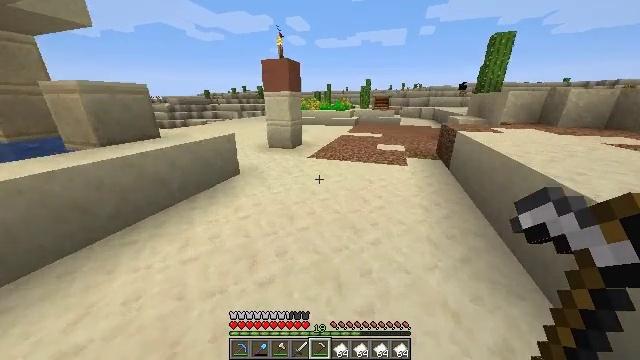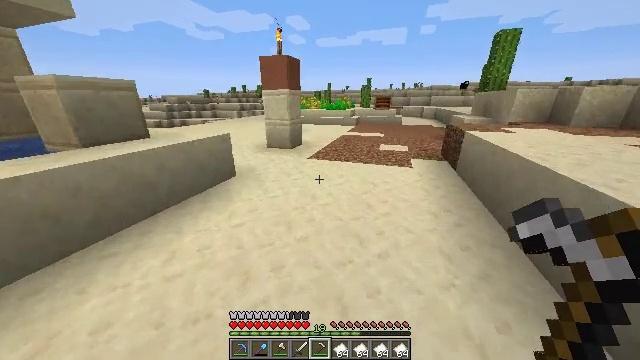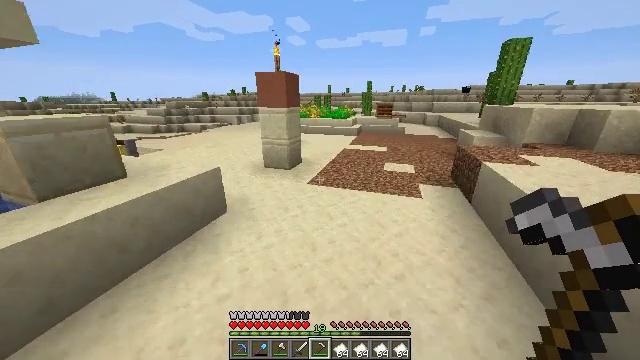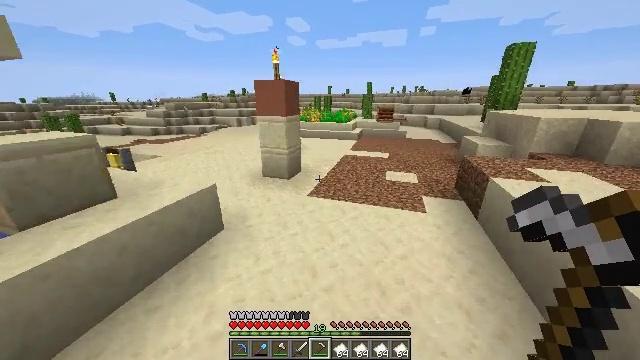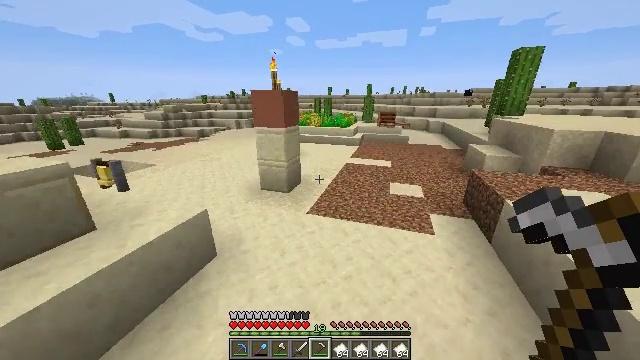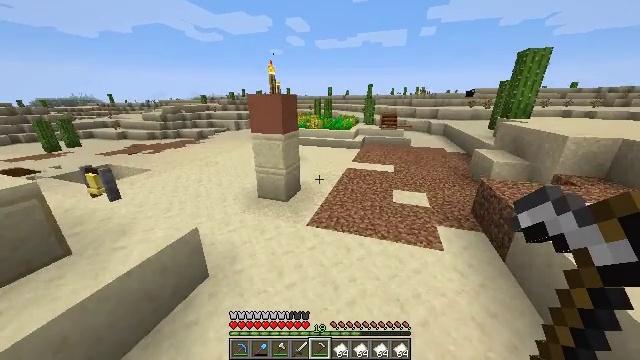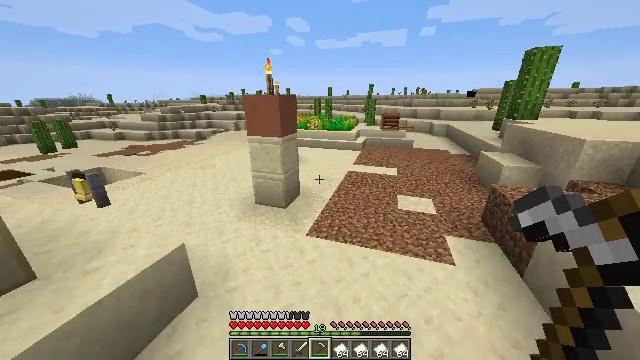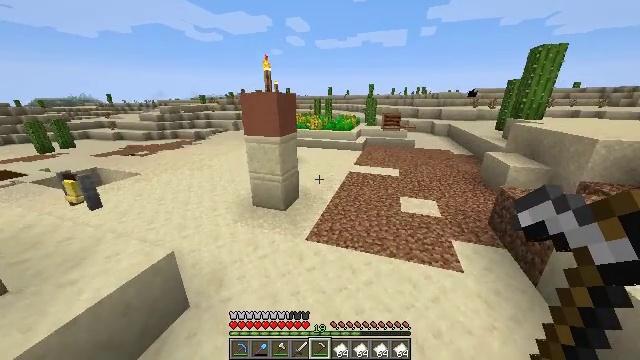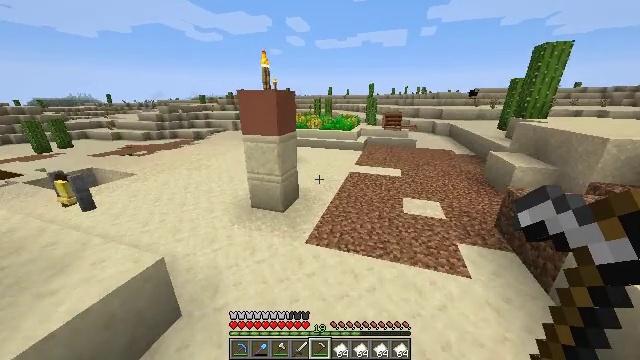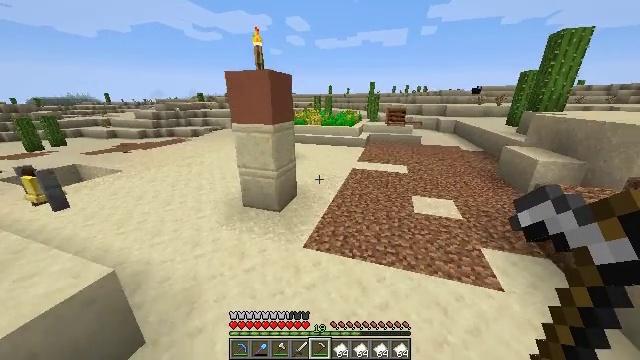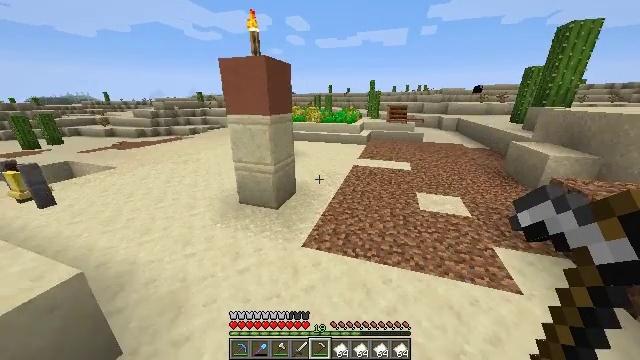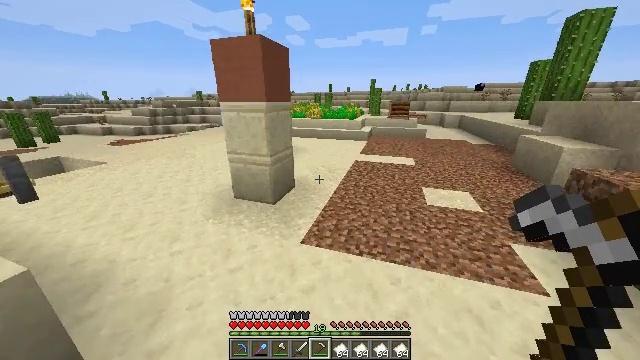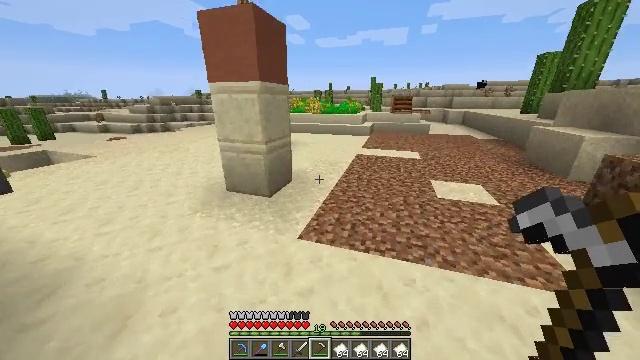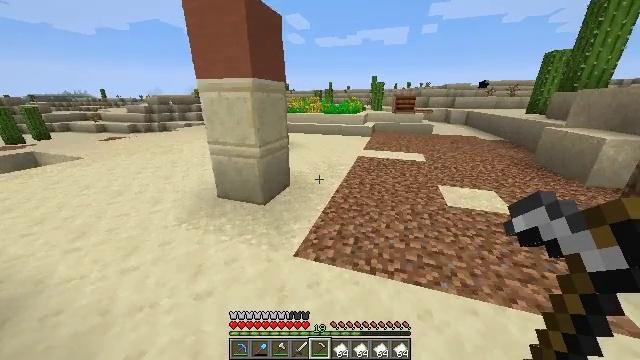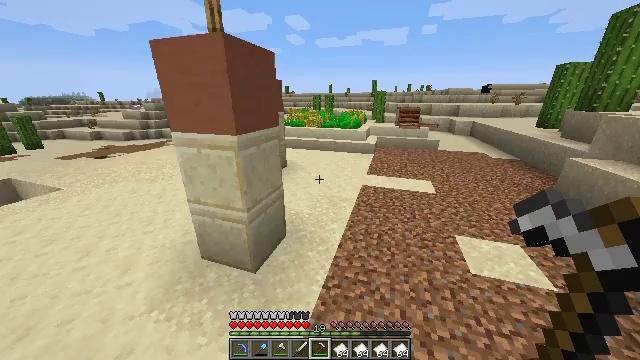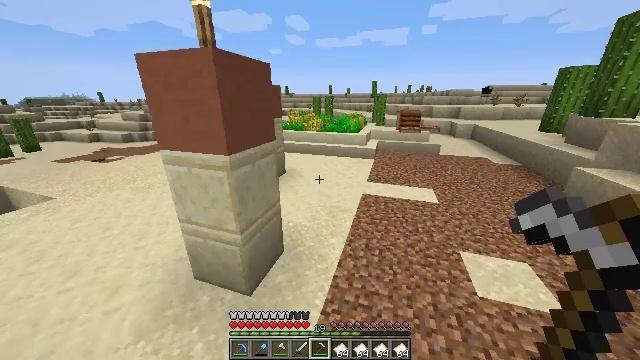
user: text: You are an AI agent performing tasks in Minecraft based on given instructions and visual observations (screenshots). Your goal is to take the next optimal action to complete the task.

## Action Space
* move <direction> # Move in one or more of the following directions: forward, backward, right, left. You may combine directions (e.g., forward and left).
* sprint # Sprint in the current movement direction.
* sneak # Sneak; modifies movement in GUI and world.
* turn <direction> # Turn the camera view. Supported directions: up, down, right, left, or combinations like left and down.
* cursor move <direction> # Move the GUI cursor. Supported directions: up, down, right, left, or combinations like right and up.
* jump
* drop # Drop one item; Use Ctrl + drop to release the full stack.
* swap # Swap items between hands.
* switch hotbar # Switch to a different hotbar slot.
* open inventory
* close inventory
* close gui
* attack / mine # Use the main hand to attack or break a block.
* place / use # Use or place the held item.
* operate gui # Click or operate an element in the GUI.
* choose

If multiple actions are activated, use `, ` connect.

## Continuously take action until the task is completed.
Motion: motion action
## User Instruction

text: Mine the acacia wall sign from the wall.
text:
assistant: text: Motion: move forward, sprint, jump
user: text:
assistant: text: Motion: move forward, sprint, jump
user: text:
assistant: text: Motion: move forward, sprint, jump
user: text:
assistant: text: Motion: move forward, sprint, jump
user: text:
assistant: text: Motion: move forward, sprint, jump
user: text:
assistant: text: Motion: move forward, sprint, jump
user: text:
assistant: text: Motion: move forward, sprint, jump
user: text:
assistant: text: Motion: move forward, sprint, jump
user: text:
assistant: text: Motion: move forward, sprint, jump
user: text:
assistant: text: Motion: move forward, sprint, jump
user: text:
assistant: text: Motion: move forward, sprint, jump
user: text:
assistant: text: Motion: move forward, sprint, jump
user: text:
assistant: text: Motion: move forward, sprint, jump
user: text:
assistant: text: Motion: move forward and move right, sprint, jump
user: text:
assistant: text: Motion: move forward and move right, sprint, jump
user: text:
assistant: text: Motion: move forward and move right, sprint, jump
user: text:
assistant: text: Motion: move forward and move right, sprint, jump
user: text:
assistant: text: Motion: move forward and move right, sprint, jump
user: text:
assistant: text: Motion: move forward and move right, sprint, jump
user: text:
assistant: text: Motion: move forward and move right, sprint, jump
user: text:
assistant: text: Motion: move forward and move right, sprint, jump
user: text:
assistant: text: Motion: move forward, sprint, jump
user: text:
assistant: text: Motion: move forward, sprint, jump
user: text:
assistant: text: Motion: move forward, sprint, jump
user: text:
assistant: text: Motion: move forward, sprint, jump
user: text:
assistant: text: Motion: move forward, sprint, jump
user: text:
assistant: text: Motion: move forward, sprint, jump
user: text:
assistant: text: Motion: move forward, sprint, jump
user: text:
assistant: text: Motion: move forward, sprint, jump
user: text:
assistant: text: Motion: move forward, sprint, jump